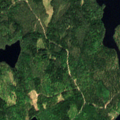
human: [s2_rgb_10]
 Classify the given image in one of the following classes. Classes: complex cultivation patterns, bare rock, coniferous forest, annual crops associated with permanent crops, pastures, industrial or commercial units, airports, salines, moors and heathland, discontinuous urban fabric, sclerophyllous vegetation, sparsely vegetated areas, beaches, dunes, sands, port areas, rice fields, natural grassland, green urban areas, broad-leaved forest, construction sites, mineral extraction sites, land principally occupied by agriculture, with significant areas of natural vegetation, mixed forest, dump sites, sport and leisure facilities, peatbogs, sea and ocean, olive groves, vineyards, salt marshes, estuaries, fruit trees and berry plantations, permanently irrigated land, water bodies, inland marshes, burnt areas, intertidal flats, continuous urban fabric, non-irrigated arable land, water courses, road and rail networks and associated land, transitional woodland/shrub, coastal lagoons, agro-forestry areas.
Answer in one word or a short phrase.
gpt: coniferous forest, mixed forest, transitional woodland/shrub, water bodies